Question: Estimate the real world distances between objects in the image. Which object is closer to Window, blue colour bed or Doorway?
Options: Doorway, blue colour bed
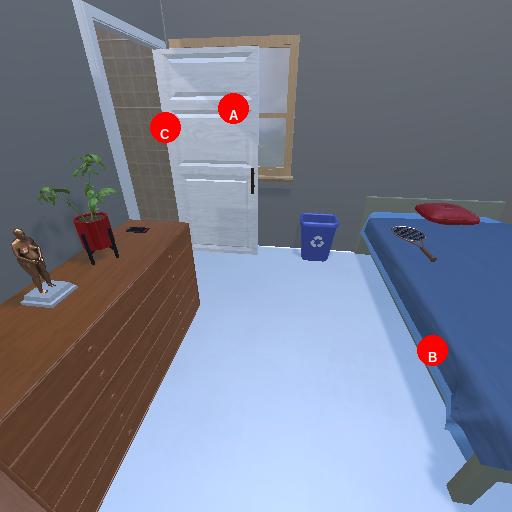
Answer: Doorway